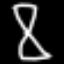
Label: hourglass